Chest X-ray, PA view. Patient: 45 years old, sex M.
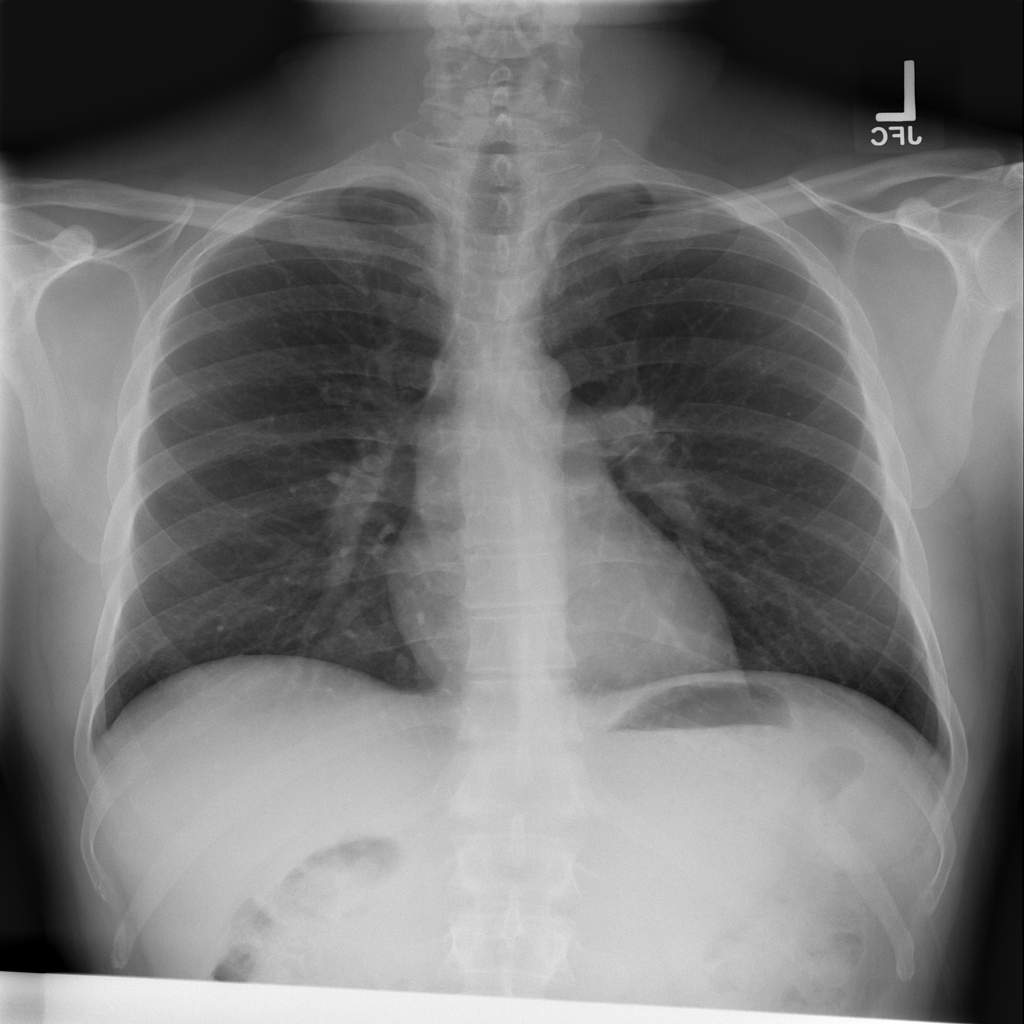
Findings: No Finding